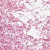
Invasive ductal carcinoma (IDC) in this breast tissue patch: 0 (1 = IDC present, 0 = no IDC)